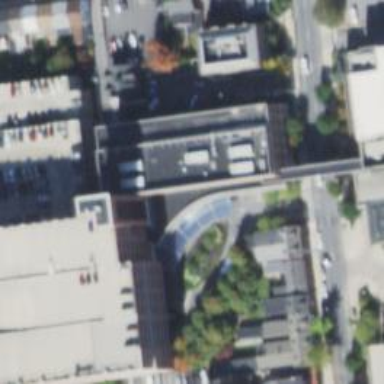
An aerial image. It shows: Healthcare clinic.